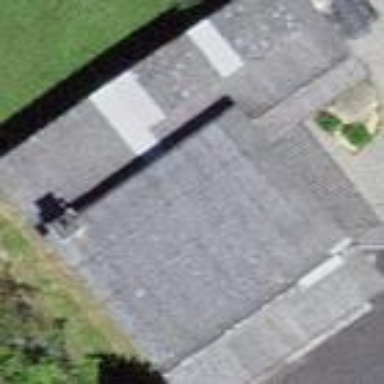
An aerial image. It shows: Garage.